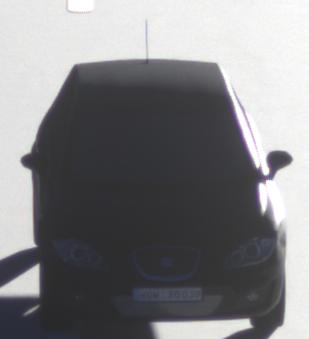
Make: SEAT
Model: Leon 1.4
Detailed model: Leon (1P)
Model produced from: 2009/04
Model produced until: 2010/08
Doors: 5
Color: black
Road condition: dry road
Daytime: sunrise or sunset
Contrast: low contrast